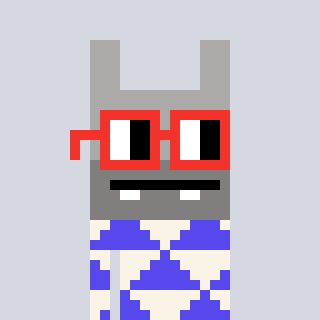
a pixel art character with square red glasses, a rabbit-shaped head and a computerblue-colored body on a cool background